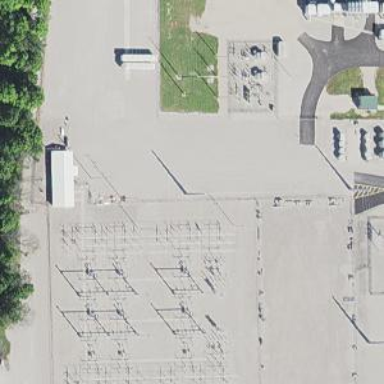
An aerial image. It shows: Power tower.